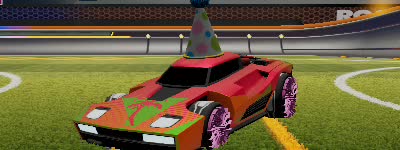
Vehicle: breakout